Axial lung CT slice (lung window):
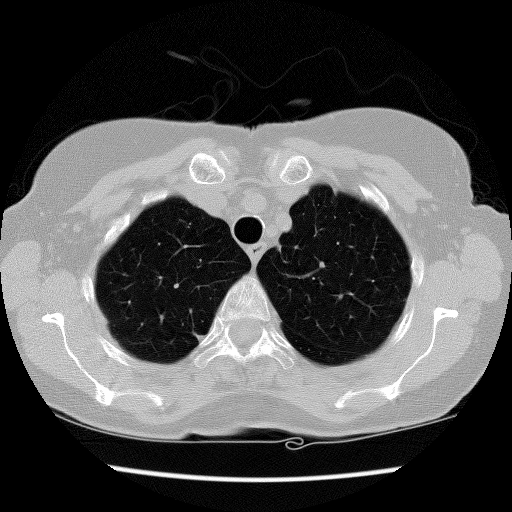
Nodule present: no